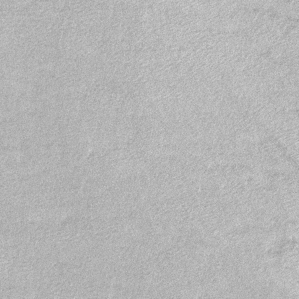
Label: frost